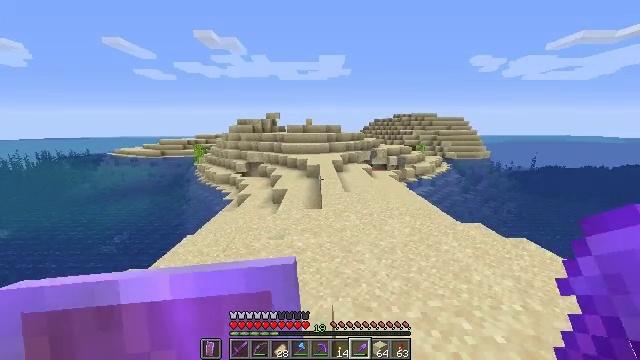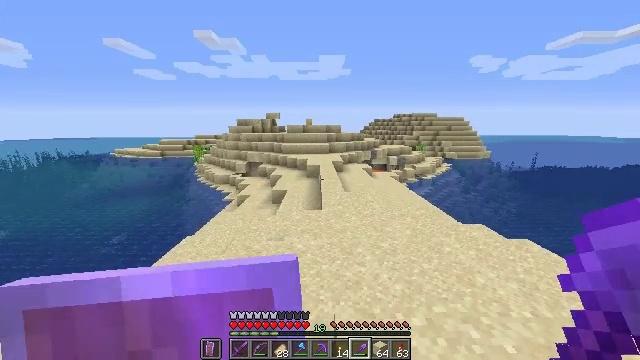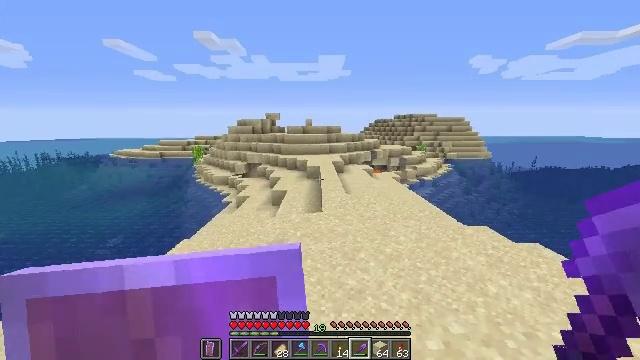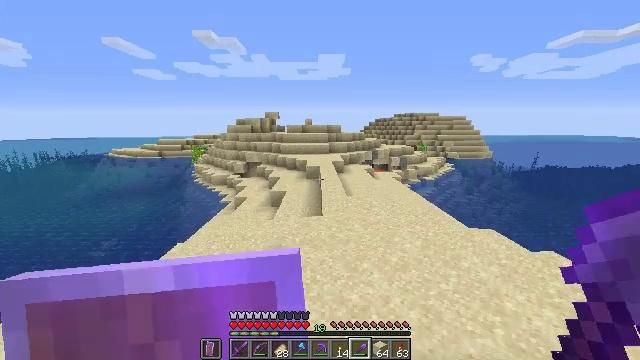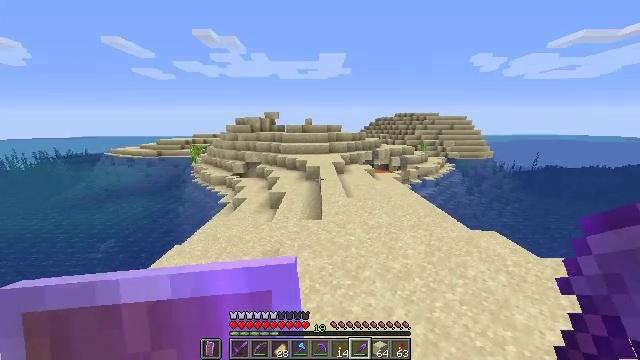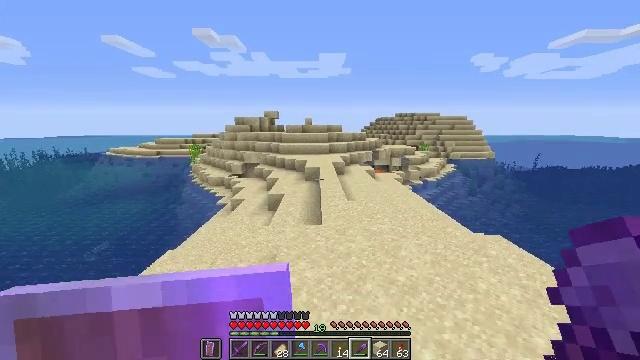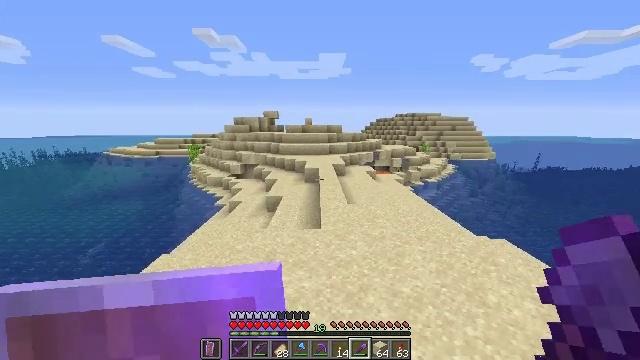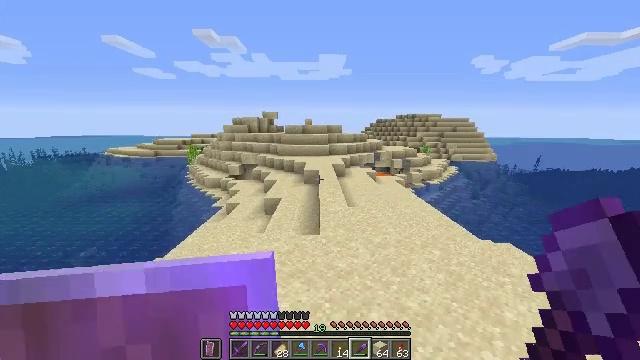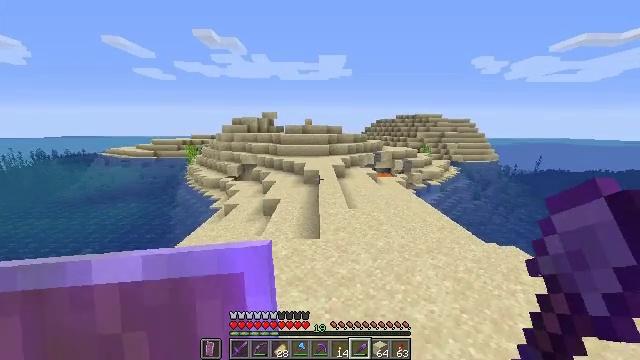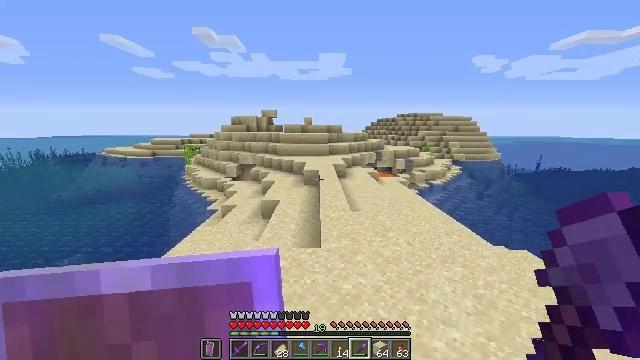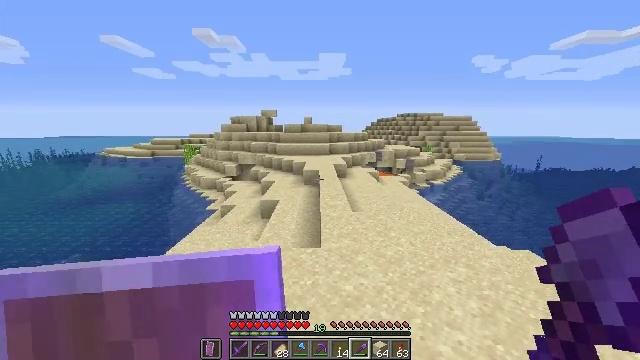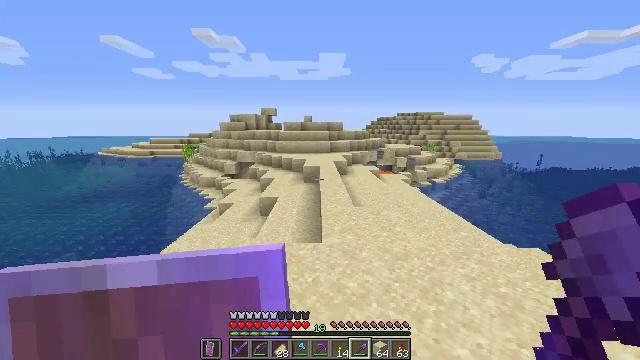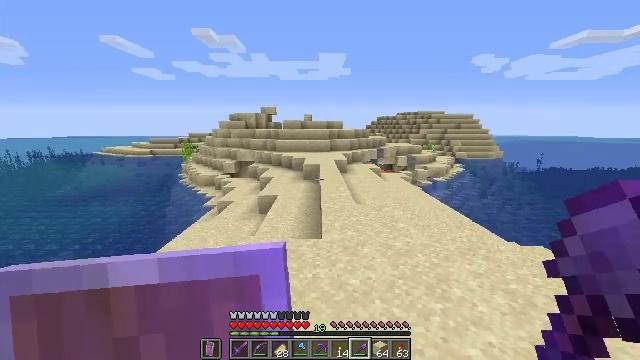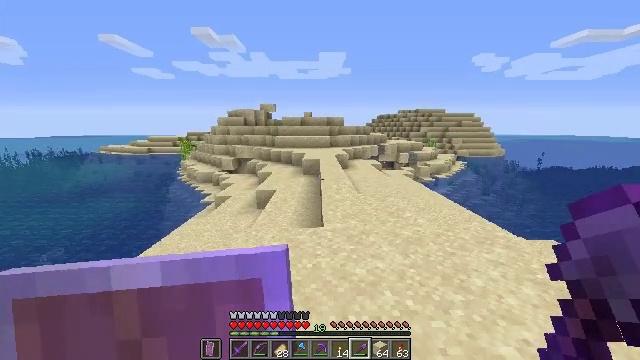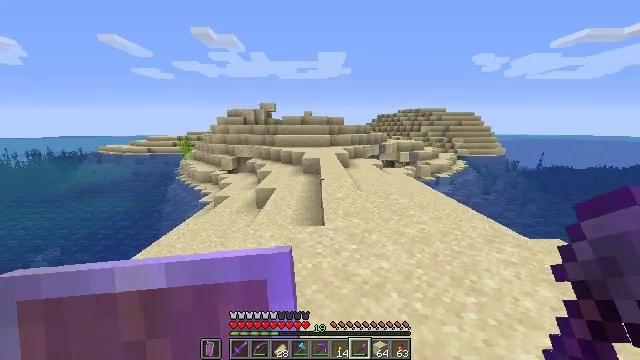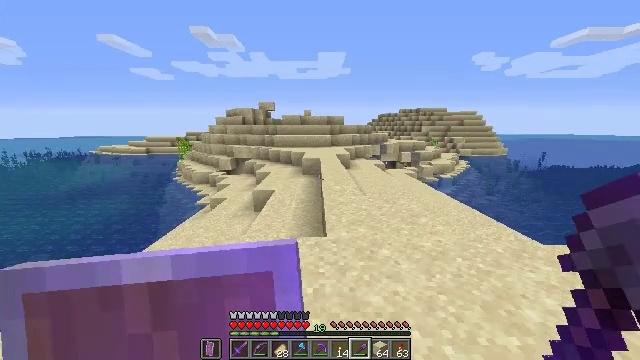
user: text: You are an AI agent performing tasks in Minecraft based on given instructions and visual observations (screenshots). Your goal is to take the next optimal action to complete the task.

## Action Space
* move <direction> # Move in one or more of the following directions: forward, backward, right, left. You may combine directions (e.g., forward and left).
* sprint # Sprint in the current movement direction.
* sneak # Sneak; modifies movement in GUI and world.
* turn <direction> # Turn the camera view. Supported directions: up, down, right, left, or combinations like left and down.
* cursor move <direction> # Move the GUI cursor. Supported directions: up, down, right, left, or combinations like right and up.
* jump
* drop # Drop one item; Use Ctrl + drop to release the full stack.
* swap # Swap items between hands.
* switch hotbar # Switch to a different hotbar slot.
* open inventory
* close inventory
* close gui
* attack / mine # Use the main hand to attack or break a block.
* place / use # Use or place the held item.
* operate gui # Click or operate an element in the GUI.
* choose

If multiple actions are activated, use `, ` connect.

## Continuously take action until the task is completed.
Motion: motion action
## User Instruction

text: Collect sand to make glass.
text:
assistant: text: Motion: move forward, sprint
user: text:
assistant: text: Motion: move forward, sprint
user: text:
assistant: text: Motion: move forward, sprint
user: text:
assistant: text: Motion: move forward, sprint
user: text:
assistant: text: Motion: move forward, sprint
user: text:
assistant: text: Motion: move forward, sprint
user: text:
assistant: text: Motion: move forward, sprint
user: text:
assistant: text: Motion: move forward, sprint
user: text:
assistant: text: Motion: move forward, sprint
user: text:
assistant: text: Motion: move forward, sprint
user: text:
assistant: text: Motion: move forward, sprint
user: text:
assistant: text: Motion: move forward, sprint
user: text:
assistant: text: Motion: move forward, sprint
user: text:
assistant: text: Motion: move forward, sprint
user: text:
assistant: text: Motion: move forward, sprint
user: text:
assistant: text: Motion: move forward, sprint
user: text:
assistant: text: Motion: move forward, sprint
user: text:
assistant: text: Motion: move forward, sprint
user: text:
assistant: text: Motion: move forward, sprint
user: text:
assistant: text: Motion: move forward, sprint
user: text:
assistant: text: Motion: move forward, sprint
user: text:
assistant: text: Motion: move forward, sprint
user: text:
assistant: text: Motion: move forward, sprint
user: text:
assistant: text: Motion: move forward, sprint
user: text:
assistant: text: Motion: move forward, sprint
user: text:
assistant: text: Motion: move forward and move right, sprint
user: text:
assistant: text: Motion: move forward and move right, sprint
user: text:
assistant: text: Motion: move forward and move right, sprint
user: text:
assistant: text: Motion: move forward, sprint
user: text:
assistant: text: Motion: move forward, sprint